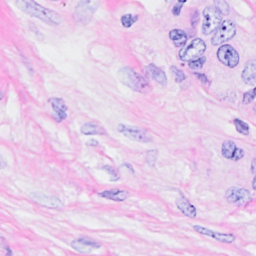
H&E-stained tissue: Breast